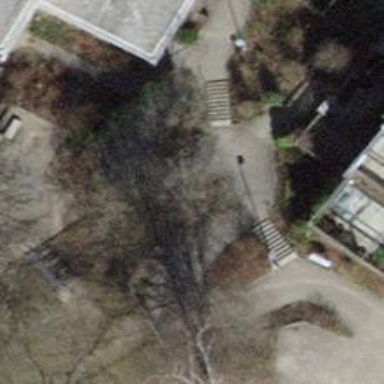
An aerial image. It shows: Road with steps.